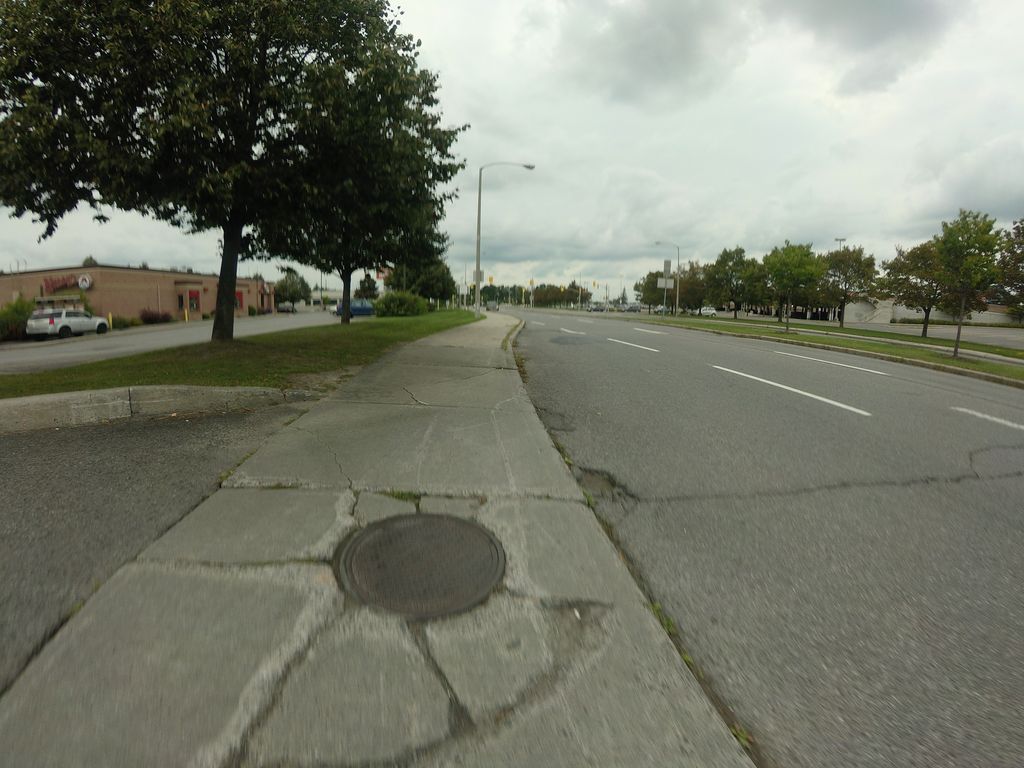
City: ottawa-gatineau